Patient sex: M
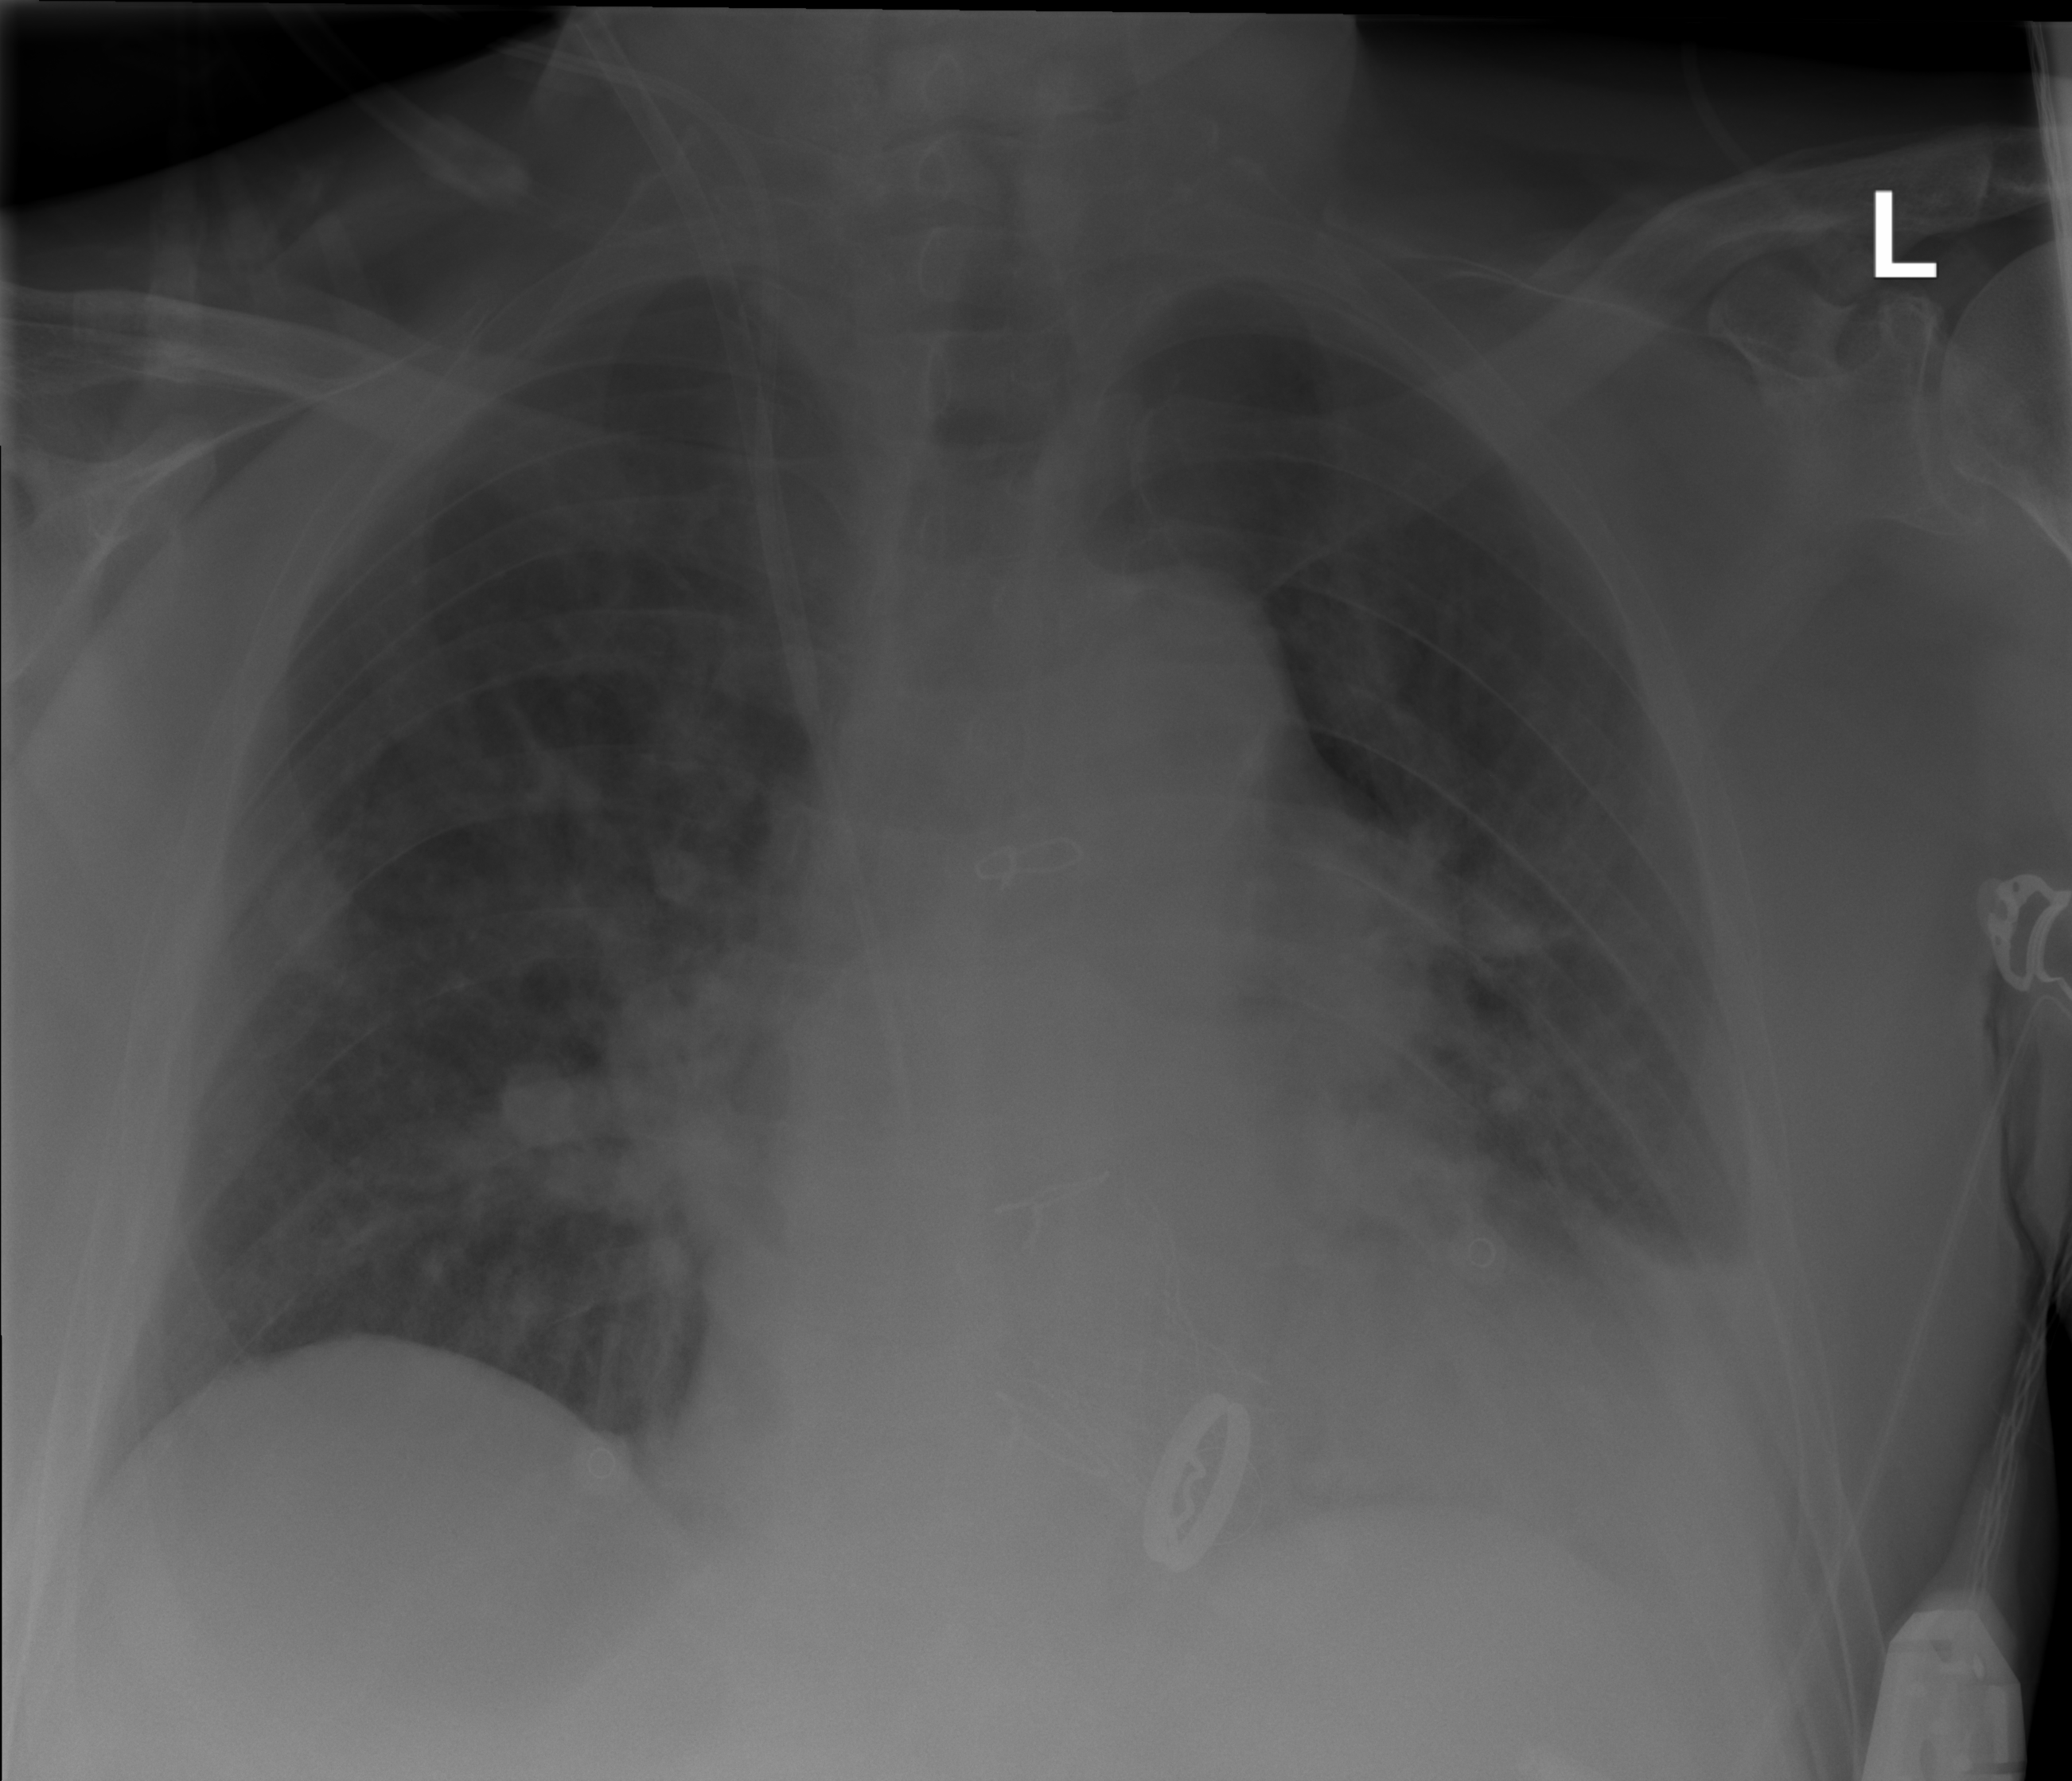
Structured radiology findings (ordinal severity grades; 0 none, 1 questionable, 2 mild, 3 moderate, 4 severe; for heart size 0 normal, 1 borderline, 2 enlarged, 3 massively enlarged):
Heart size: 2
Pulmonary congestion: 2
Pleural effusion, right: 0
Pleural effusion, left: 3
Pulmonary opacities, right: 0
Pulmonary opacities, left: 2
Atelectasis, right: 0
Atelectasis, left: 3